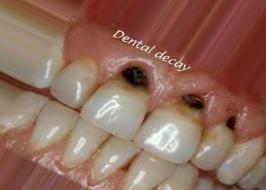
Condition: Caries